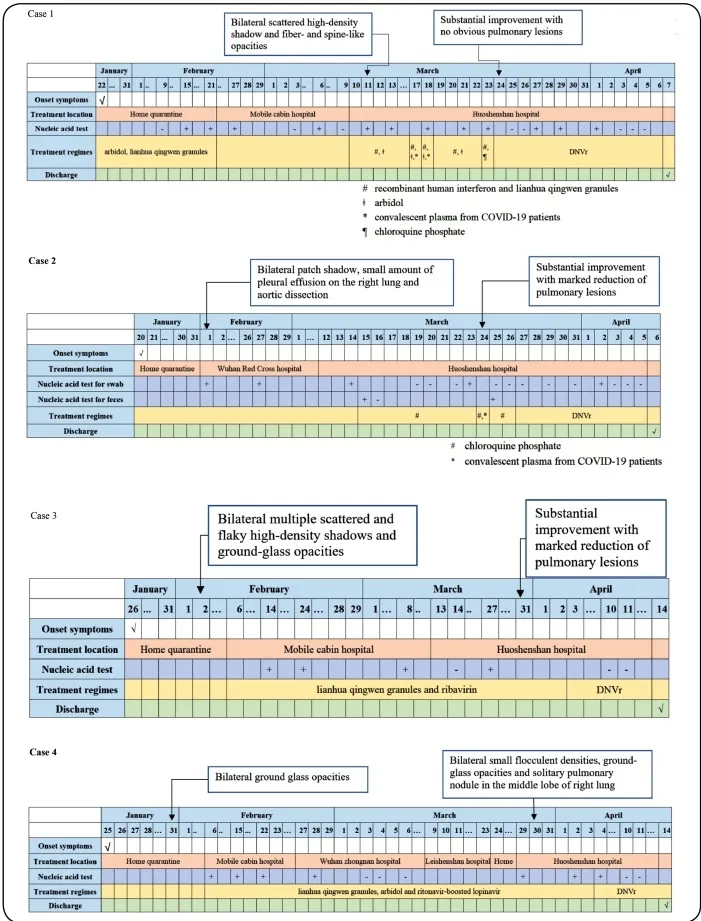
Clinical symptoms, serial viral test results of specimens, chest imaging, and treatment of COVID-19 patients. DNVr: ritonavir-boosted danoprevir, CT: computed tomography, COVID-19: coronavirus disease.
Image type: chart (chart)